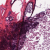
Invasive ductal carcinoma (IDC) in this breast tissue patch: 0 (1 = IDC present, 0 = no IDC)